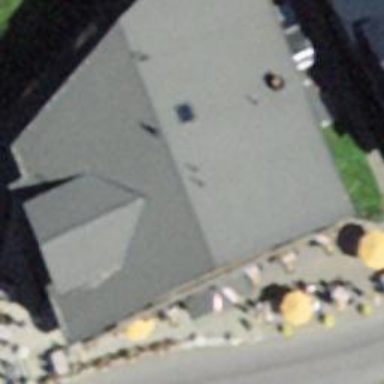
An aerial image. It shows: Restaurant.